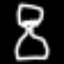
Label: hourglass